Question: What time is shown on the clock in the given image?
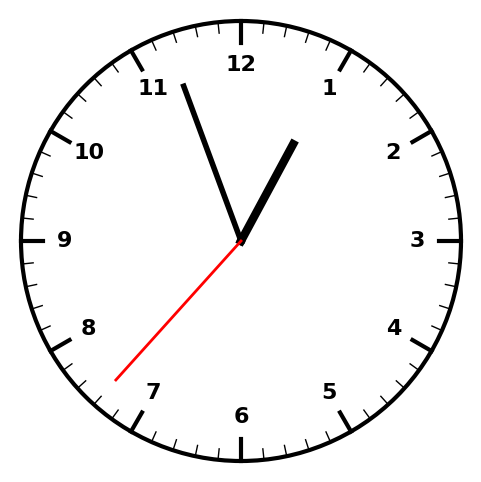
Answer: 12:56:37